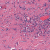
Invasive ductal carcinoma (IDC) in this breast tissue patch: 0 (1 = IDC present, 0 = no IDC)